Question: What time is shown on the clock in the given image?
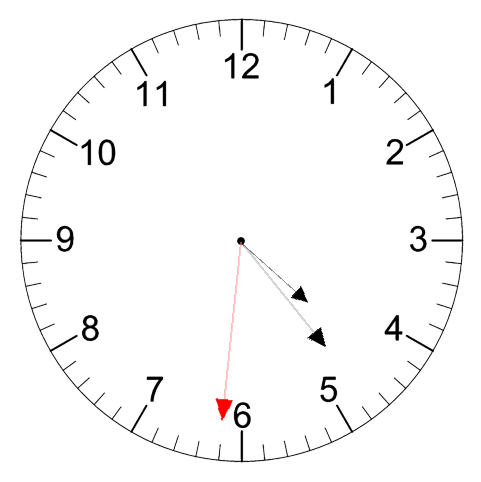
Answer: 04:23:31